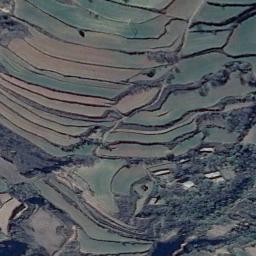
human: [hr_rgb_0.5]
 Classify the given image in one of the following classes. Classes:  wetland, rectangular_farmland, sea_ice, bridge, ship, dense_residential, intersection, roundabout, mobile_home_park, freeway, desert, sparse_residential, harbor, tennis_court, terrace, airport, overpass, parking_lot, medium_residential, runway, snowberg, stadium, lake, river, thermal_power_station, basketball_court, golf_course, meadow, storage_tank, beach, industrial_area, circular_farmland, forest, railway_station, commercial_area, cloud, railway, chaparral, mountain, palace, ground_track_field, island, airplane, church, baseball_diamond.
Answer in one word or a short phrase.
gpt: terrace